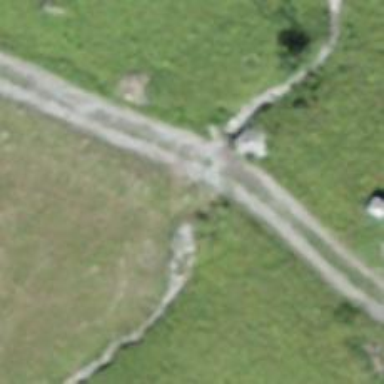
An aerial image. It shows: Culvert tunnel.